Question: I want to have an undirected graph

so that V is the set of all users (represented by their 3D locations) and E is the set of links between the users, with the condition that the link exists only if the distance between the two nodes is within some threshold. I found a library called <URL> but didn't find how to add edges based on the distance condition.
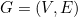
Answer: I was able to do it by initializing the graph from an numpy array so that the node distance becomes the weight and then running a loop over the weights to remove the edge if the distance exceeds some threshold 'R'.
'''
import networkx as nx
import random
from scipy.spatial.distance import pdist, squareform
random.seed(42)
# user locations
def initialize_area():
x_vals = random.sample(range(1, L-1), I) # I is number of users, L length and B breadth
y_vals = random.sample(range(1, B-1), I)
z_vals = [0]*I
coordinates = list(zip(x_vals,y_vals,z_vals))
# plt.scatter(*zip(*coordinates))
plt.scatter(x_vals, y_vals)
# print(coordinates)
plt.xlabel("X-axis (m)")
plt.ylabel("Y-axis (m)")
plt.title('Simulation Area')
plt.show()
print("coordinates = ", coordinates)
create_graph(coordinates)
def create_graph(coordinates):
A = np.array(coordinates)
B = squareform(pdist(A))
print("B=", B)
G = nx.from_numpy_matrix(B)
for i in range(I):
for j in range(I):
if G.get_edge_data(i,j) !=None:
if (G.get_edge_data(i,j)['weight']>R):
# print("i=",i, "j=",j)
G.remove_edge(i,j)
analyze_graph(G)
def analyze_graph(G):
nx.draw(G)
print("nodes=", G.number_of_nodes(), "edges=", G.number_of_edges())
plt.show()
# for i in range(I):
# for j in range(I):
# print( "i=",i,"j=",j,G.get_edge_data(i,j))
if __name__ == '__main__':
initialize_area()
'''